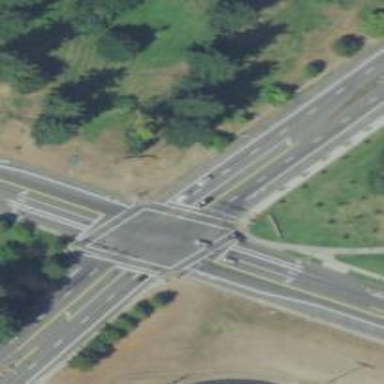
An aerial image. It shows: Crossing with marked lines on the road.